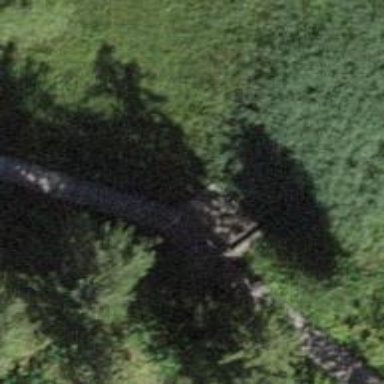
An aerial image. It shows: Bench.